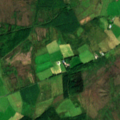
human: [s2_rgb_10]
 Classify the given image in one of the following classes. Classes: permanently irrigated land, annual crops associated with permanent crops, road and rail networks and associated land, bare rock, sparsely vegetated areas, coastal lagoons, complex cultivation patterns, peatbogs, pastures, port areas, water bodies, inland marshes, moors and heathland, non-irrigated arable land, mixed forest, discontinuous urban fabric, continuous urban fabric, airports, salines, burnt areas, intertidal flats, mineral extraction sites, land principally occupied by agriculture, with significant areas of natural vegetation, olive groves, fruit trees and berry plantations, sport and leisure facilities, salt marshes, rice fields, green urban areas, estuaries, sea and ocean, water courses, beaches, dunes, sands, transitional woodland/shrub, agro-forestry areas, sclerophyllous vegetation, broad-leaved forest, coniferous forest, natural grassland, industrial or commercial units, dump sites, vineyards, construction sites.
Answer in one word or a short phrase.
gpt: pastures, coniferous forest, mixed forest, peatbogs